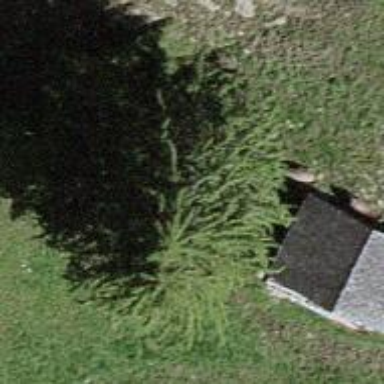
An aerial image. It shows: Single tag "natural: tree."